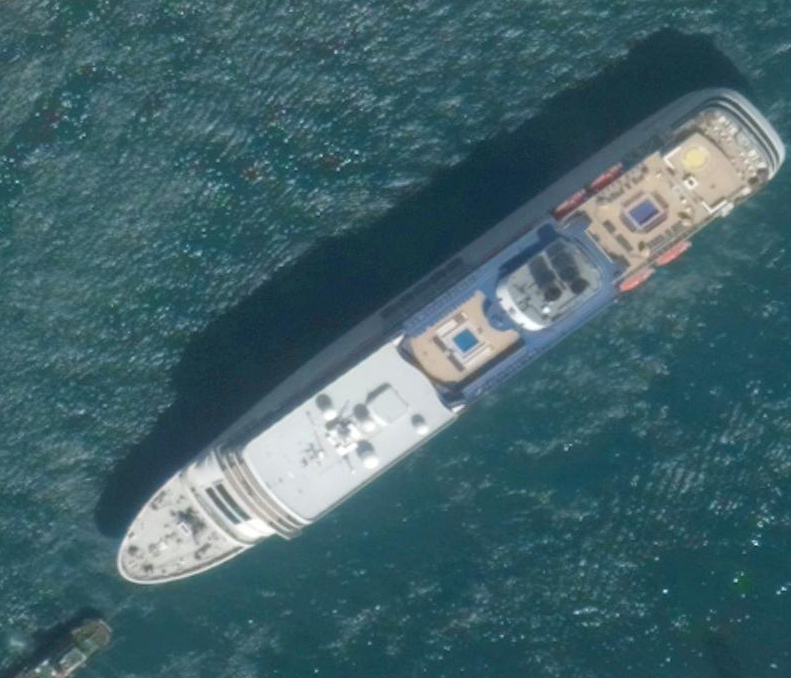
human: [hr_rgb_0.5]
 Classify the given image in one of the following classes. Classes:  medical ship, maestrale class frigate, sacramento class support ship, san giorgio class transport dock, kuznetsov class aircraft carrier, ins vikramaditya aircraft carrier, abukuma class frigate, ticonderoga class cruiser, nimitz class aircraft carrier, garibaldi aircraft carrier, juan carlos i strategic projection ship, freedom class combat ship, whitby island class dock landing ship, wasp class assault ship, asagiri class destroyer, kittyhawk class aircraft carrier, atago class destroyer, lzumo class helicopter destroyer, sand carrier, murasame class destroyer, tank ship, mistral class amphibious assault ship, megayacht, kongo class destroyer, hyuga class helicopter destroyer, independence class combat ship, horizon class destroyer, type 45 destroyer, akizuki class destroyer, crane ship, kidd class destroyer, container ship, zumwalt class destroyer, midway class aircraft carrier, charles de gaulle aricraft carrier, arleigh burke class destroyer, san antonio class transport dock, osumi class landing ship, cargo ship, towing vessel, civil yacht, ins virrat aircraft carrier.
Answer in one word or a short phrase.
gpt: Megayacht